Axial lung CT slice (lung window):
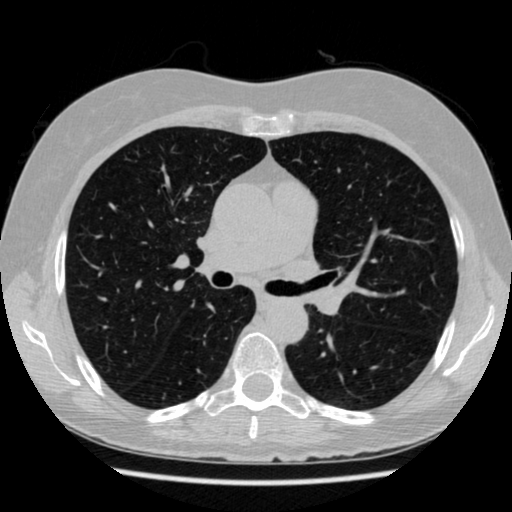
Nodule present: no